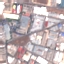
Land use / land cover class: Industrial